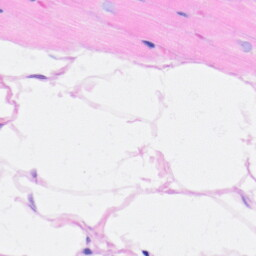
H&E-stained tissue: Heart